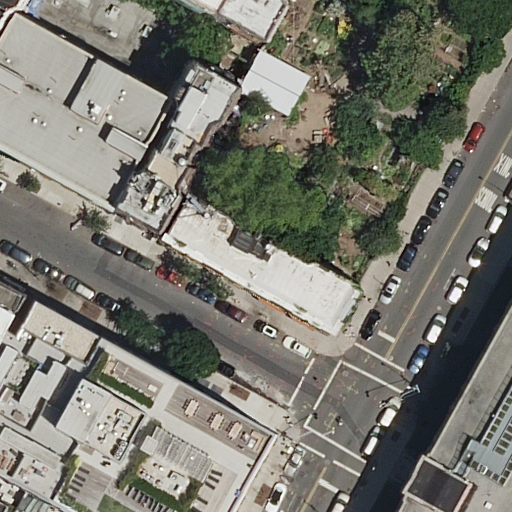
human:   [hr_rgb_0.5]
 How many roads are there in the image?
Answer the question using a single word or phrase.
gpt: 2

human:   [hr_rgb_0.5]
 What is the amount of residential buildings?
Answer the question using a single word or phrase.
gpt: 10

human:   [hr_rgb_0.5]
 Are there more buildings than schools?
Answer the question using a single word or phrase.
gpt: yes

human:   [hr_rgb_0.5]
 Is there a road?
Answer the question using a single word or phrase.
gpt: yes

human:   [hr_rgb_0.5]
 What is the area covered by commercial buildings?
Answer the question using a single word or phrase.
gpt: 0m2

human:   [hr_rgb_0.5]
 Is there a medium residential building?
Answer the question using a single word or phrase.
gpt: yes

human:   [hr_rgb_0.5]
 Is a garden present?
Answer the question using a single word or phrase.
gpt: yes

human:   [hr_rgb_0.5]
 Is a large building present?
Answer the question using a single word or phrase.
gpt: yes

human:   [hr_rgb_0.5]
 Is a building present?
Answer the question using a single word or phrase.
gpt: yes

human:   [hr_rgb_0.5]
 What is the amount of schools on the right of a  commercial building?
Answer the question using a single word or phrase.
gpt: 0

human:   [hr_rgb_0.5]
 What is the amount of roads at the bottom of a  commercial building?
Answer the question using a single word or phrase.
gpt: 0

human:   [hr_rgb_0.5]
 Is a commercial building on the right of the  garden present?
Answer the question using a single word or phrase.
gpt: no

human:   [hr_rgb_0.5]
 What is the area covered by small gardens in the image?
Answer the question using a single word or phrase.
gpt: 0m2

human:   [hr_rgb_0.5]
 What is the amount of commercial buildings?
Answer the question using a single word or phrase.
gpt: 0

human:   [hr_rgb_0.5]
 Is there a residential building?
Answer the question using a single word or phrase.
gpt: yes

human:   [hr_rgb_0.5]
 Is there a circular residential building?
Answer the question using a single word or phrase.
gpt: no

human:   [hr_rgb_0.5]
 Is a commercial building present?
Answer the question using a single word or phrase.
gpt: no

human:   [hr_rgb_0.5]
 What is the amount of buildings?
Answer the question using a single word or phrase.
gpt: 11

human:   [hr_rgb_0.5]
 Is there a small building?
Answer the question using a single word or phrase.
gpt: yes

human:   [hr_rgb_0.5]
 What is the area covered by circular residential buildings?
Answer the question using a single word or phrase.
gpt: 0m2

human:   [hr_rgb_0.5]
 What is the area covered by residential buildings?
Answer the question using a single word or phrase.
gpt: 3585m2

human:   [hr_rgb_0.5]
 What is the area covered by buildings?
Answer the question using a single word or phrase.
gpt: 4072m2

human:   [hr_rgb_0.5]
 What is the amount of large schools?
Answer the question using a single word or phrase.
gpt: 0

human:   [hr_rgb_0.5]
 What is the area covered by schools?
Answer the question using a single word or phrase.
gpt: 487m2

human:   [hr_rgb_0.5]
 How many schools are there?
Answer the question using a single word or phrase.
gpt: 1

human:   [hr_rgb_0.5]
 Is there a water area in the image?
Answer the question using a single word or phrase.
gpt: no

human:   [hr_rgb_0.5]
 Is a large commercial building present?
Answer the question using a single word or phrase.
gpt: no

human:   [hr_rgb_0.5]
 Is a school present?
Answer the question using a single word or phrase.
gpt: yes

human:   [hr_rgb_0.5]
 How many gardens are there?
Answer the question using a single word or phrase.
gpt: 1

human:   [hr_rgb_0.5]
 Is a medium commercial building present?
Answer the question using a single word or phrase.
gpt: no

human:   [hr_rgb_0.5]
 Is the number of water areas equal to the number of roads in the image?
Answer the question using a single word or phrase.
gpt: no

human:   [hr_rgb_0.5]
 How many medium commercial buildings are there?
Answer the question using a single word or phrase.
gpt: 0

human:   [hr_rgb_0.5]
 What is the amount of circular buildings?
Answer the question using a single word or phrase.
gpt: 0

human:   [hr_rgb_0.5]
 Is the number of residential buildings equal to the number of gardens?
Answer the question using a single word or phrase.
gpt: no

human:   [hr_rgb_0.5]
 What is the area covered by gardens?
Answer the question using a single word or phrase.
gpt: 2149m2

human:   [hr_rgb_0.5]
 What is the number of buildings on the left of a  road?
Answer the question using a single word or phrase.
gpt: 10

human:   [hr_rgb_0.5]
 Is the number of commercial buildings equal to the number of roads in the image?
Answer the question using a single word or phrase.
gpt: no

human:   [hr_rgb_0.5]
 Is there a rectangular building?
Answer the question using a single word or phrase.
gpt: yes

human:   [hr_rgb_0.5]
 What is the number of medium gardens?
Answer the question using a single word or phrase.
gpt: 0

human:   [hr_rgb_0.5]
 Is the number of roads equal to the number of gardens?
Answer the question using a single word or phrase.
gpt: no

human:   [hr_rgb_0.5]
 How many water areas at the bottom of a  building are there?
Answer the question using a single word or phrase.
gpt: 0

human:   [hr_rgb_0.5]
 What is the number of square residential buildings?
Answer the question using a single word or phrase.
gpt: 0

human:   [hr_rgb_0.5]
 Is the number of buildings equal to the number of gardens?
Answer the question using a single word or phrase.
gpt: no

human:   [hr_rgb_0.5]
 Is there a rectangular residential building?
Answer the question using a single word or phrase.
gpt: yes

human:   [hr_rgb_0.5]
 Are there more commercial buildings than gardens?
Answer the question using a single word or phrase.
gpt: no

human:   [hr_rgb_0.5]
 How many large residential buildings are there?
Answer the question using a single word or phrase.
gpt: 2

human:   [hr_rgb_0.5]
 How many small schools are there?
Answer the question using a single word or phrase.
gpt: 0

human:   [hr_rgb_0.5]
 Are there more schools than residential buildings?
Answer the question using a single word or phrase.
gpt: no

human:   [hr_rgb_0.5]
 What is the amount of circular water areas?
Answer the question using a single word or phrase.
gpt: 0

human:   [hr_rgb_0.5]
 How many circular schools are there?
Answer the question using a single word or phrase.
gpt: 0

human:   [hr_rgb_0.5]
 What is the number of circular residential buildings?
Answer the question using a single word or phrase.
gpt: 0

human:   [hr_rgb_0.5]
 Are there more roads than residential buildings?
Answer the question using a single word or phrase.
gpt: no

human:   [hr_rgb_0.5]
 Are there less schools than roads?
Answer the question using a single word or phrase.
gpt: yes

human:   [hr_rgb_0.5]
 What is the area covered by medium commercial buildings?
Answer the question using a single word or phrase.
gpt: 0m2

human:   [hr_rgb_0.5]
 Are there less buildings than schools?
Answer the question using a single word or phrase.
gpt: no

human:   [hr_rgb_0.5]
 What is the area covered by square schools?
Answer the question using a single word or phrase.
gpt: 0m2

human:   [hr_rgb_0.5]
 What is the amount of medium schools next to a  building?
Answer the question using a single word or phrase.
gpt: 1

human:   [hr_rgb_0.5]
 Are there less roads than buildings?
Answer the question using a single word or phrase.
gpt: yes

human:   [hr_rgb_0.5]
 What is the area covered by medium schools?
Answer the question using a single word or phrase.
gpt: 487m2

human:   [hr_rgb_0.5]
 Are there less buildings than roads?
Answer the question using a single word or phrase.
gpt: no

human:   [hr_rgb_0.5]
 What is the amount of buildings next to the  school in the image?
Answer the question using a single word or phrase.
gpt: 11

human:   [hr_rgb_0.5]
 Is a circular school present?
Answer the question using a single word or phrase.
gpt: no

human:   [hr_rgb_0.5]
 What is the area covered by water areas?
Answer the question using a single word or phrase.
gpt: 0m2

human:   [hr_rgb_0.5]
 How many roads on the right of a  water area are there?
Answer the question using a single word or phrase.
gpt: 0